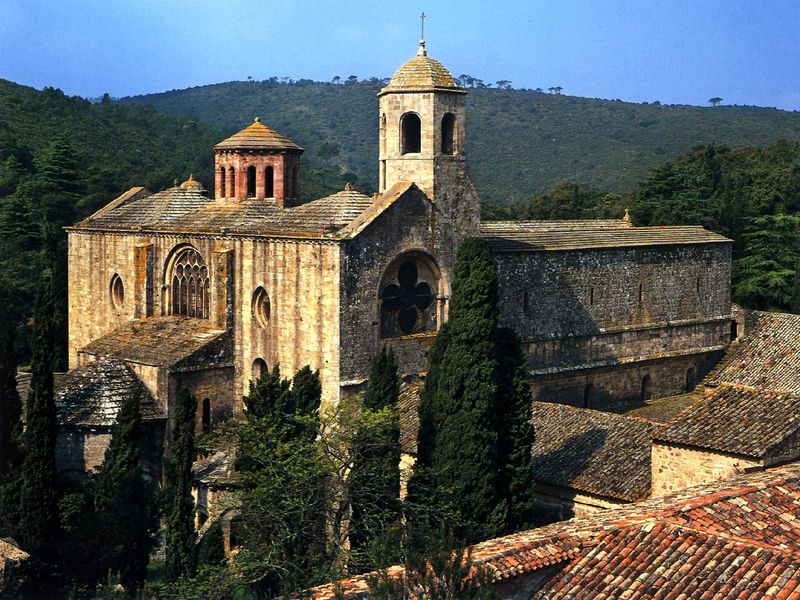
Titel: Ehemaliges Zisterzienserkloster Fontfroide
Standort: (F), Fontfroide (EU - F)
Schlagwörter: blau, himmel, landschaft, fenster, licht, dach, kirche, wald, dachziegel, turm, fassade, italien, dächer, ziegel, kuppel, foto, burg, kloster, mauern, fotographie, fensterrosette, tuja